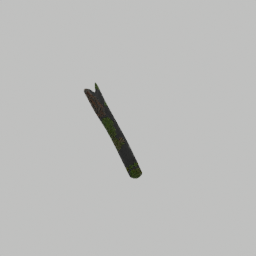
Label: nature